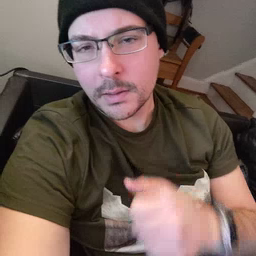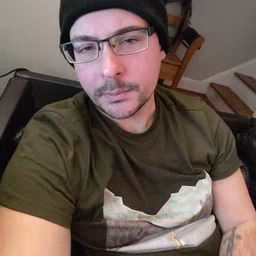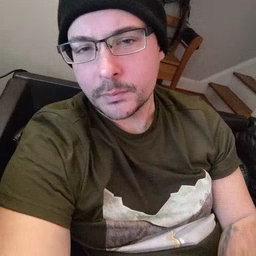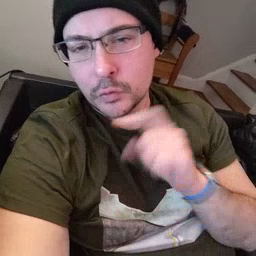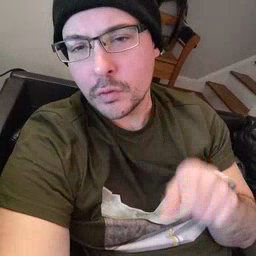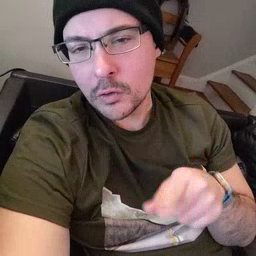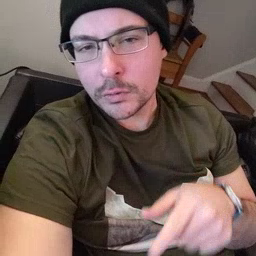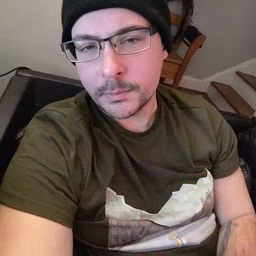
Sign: dryer